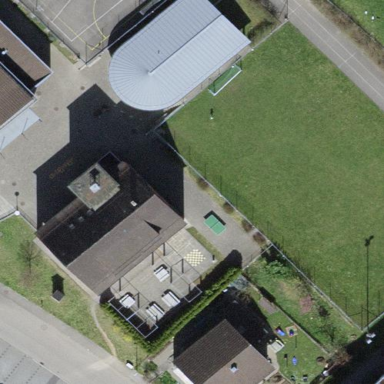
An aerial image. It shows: School building.